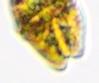
Label: Akashiwo